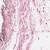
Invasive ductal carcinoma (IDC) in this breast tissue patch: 0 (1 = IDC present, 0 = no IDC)